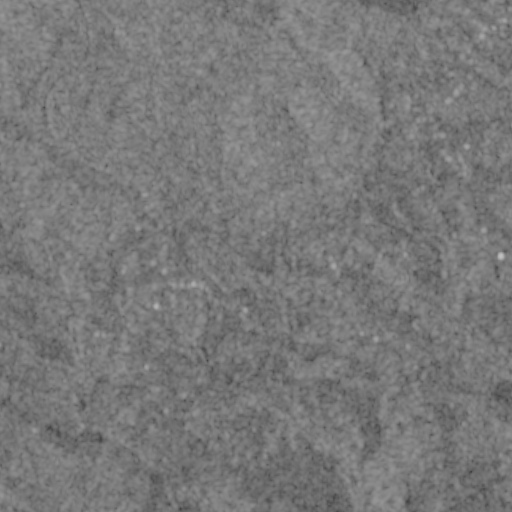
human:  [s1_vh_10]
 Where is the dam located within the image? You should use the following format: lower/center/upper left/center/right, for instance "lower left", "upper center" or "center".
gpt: The dam is located in the lower left of the image.
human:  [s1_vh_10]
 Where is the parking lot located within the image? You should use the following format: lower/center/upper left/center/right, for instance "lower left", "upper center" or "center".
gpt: There is no parking lot in the image.

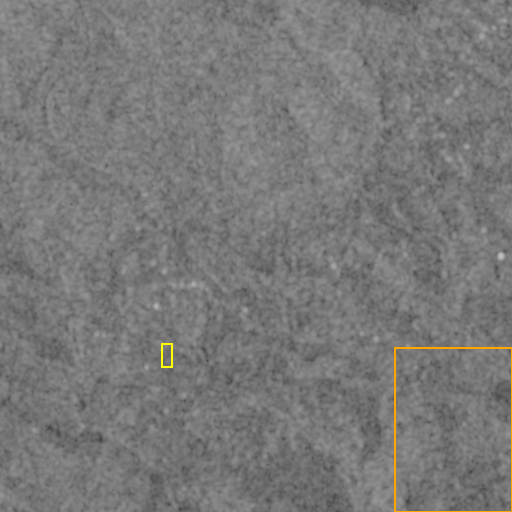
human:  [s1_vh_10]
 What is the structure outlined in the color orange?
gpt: The structure outlined in orange is a crop field.
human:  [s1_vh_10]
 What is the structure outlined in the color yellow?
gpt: The structure outlined in yellow is a park.
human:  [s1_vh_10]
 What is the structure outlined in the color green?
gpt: There is no green outline.